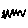
Label: zigzag